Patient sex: M
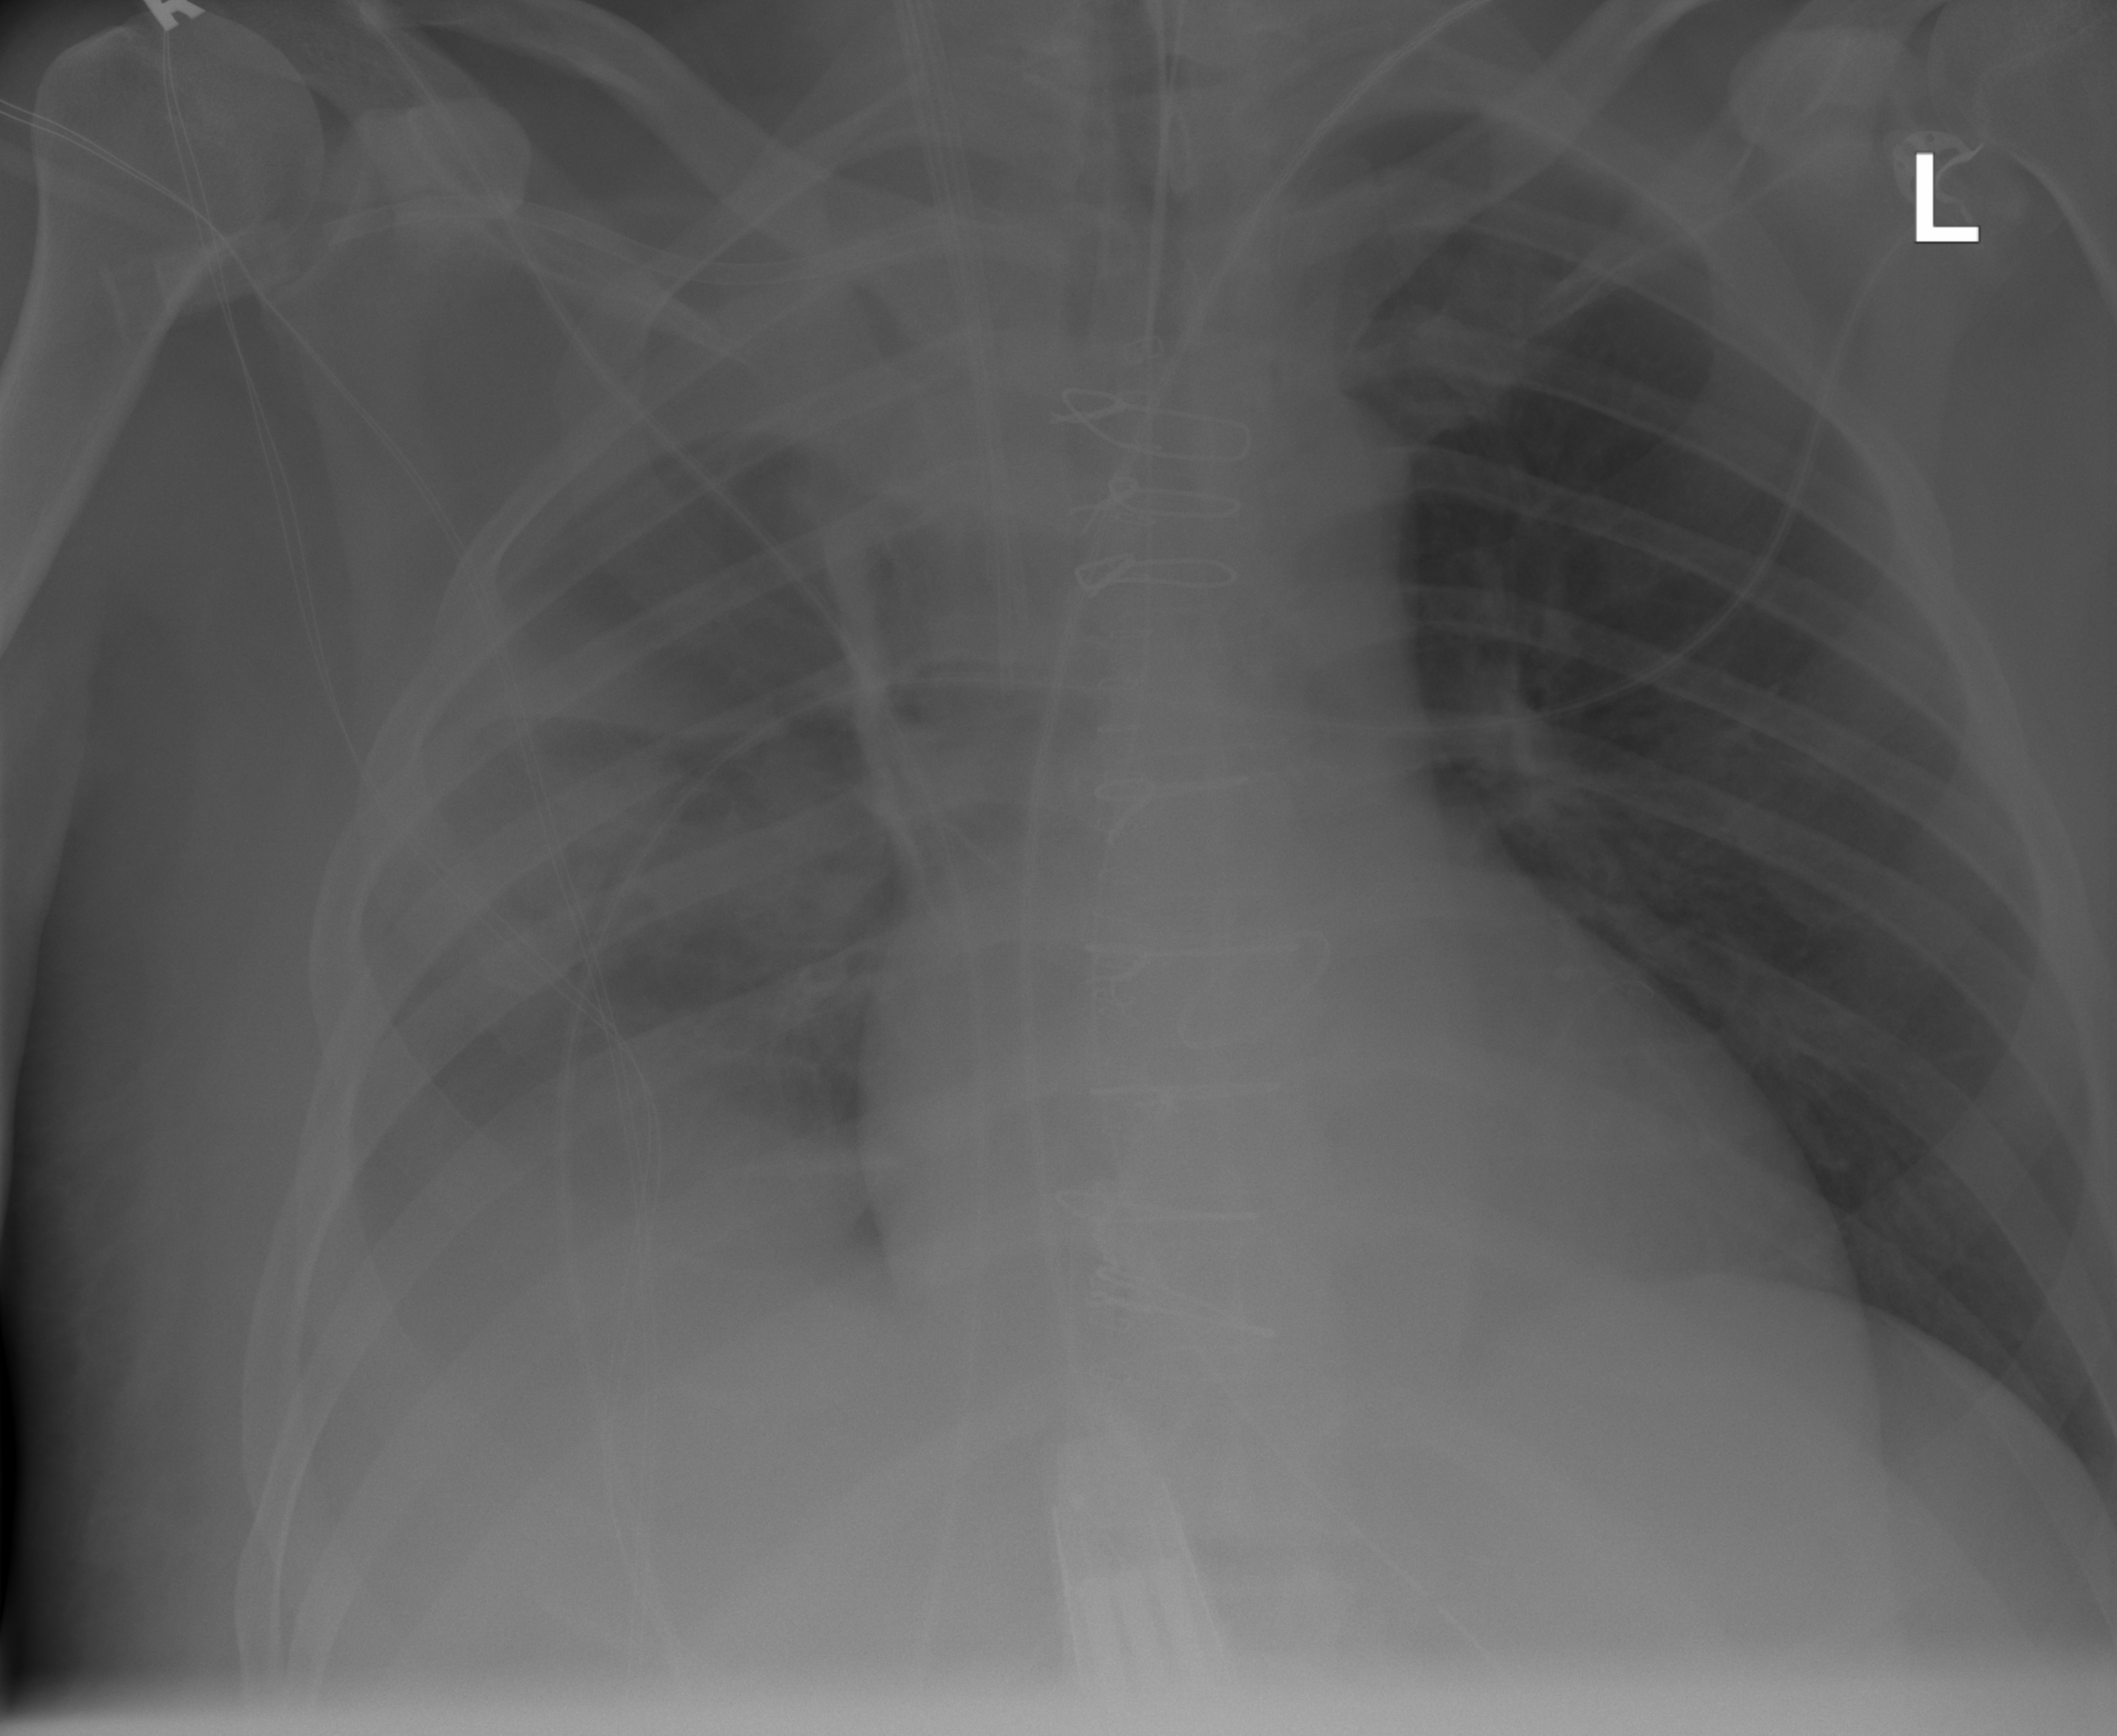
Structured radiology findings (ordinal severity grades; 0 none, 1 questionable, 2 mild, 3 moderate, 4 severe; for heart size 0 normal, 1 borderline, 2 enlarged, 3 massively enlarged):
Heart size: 2
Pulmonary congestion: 0
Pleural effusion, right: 3
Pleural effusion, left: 0
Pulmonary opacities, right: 0
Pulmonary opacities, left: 0
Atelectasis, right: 2
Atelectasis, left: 0